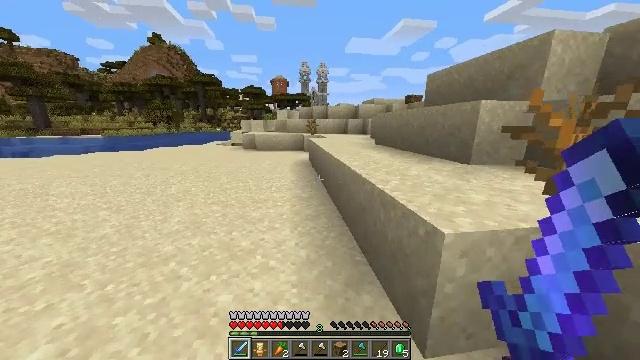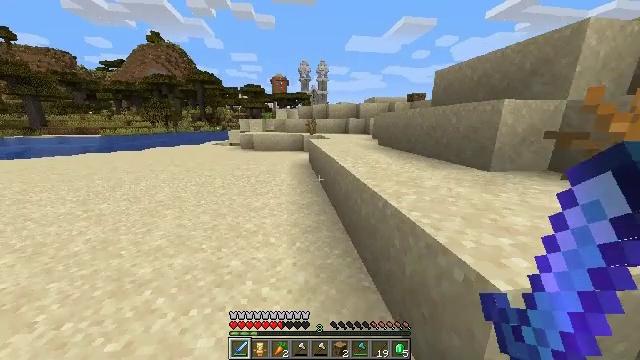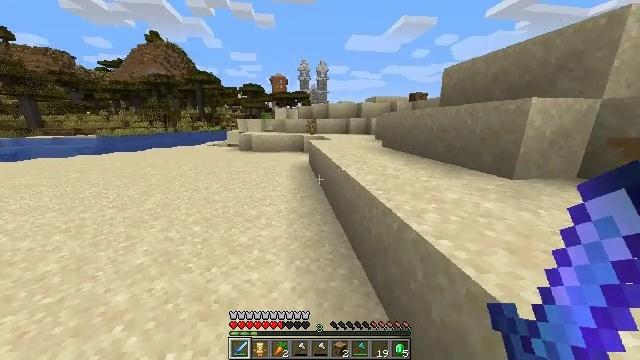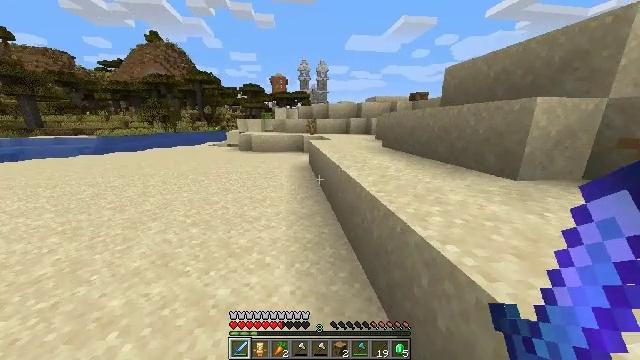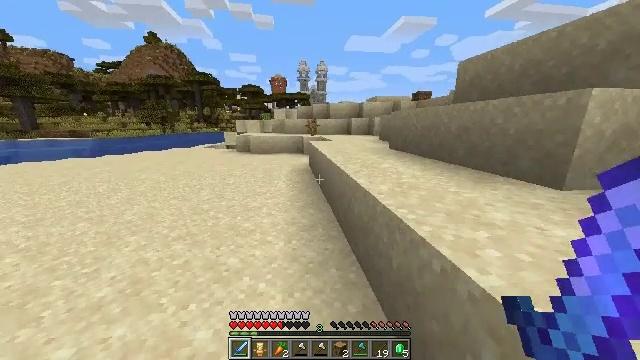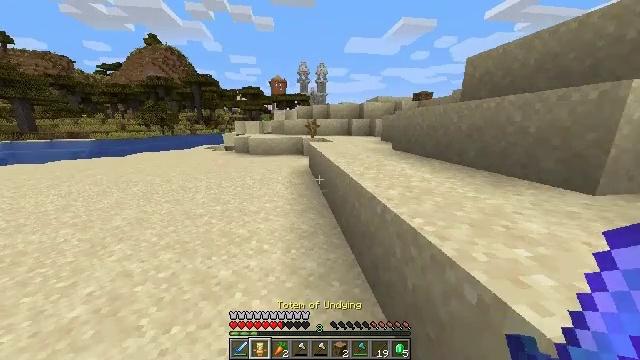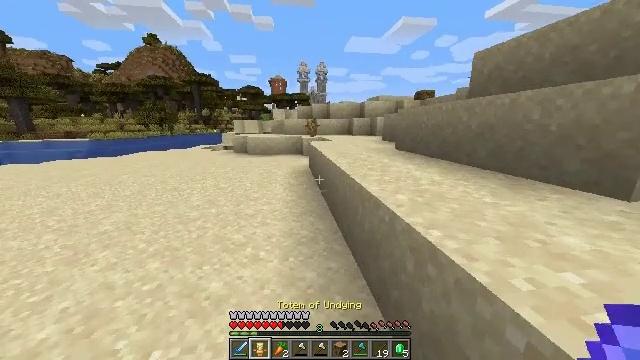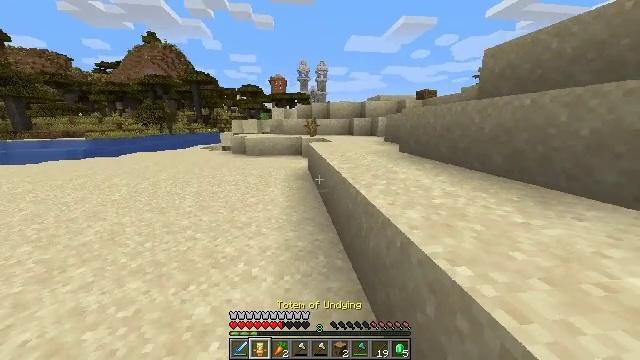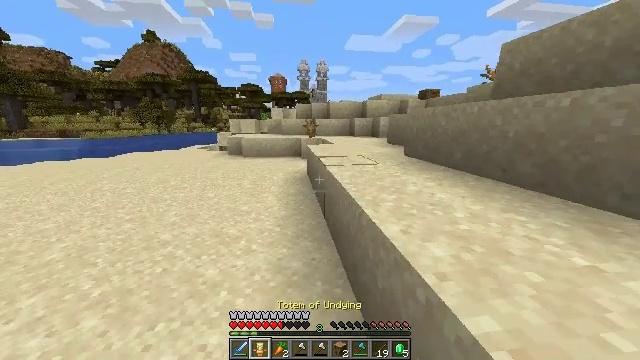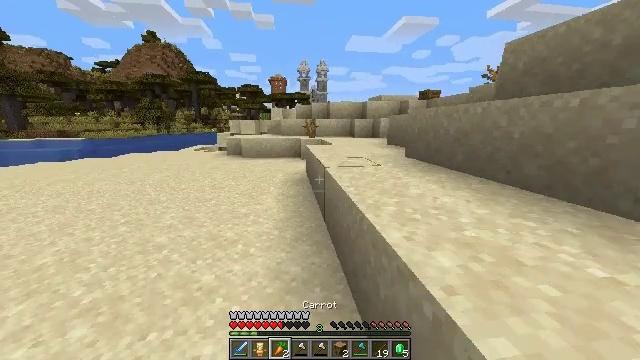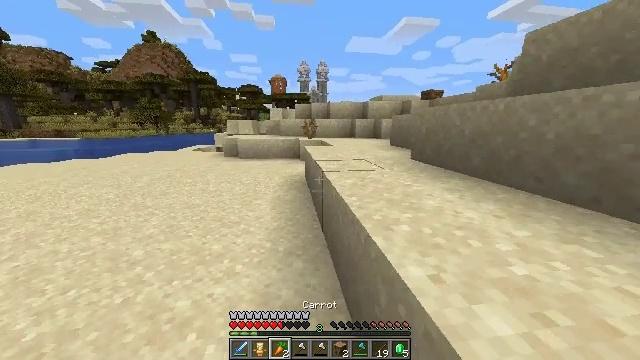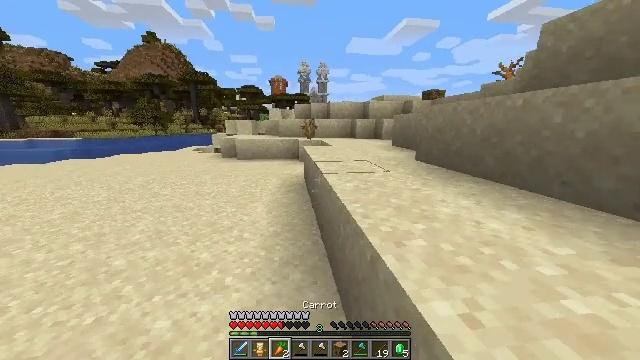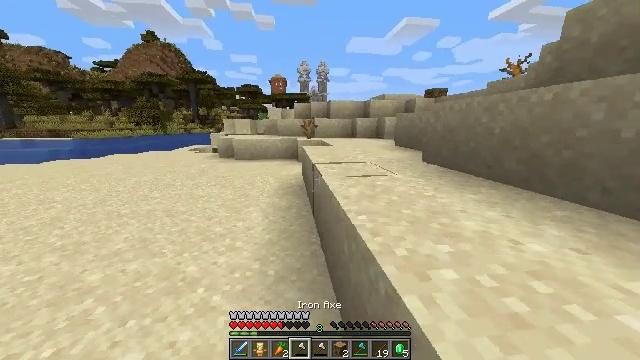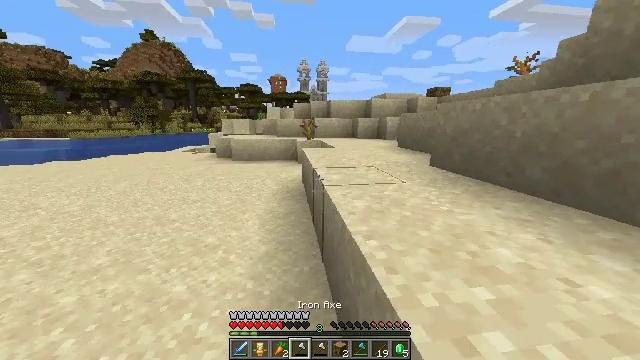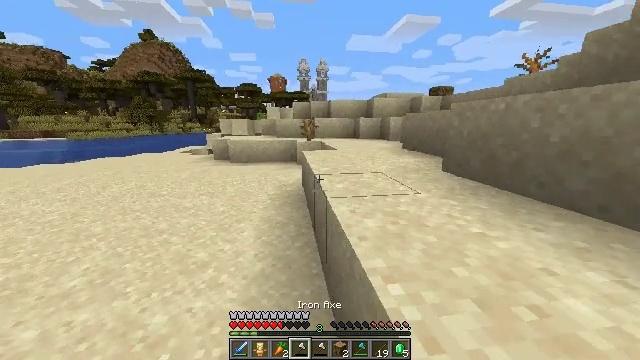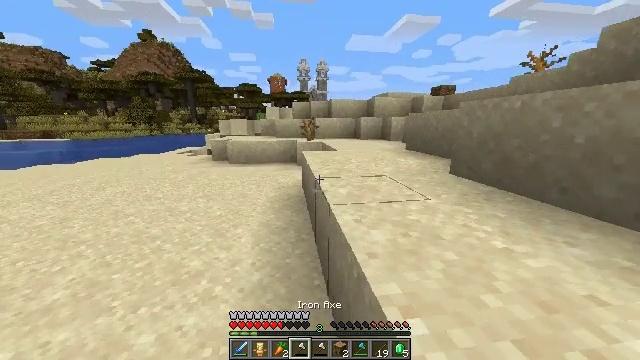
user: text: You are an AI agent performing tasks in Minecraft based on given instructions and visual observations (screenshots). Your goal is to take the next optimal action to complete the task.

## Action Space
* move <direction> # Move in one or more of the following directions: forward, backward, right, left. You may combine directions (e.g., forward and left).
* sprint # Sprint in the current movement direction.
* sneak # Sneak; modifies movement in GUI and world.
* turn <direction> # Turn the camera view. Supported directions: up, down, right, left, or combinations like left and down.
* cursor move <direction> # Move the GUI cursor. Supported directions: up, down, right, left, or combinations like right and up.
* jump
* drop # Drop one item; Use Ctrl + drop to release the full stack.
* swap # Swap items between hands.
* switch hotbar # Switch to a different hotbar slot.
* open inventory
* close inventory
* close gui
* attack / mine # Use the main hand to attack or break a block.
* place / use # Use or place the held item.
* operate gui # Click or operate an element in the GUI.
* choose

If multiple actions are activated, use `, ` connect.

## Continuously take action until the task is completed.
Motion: motion action
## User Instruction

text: Collect the dead bush from dry areas.
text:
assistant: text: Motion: move forward
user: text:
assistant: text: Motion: move forward
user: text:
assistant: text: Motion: move forward
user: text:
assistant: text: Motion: move forward
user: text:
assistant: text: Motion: move forward
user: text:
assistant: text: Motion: move forward
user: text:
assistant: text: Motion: move forward
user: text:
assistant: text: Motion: move forward
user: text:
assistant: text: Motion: move forward
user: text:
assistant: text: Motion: move forward
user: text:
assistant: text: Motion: move forward
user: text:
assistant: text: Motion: move forward
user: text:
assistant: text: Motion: move forward
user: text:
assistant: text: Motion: move forward
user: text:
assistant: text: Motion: move forward
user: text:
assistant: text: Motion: move forward
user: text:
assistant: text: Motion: move forward
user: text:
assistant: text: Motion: move forward
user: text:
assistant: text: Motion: move forward
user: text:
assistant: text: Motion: move forward
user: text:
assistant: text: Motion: move forward
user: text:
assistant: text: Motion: move forward
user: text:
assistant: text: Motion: move forward
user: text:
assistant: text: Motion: move forward
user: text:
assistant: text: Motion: move forward
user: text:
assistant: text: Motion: move forward
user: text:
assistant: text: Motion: move forward
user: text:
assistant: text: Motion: move forward
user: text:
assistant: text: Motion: move forward
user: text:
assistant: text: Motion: move forward